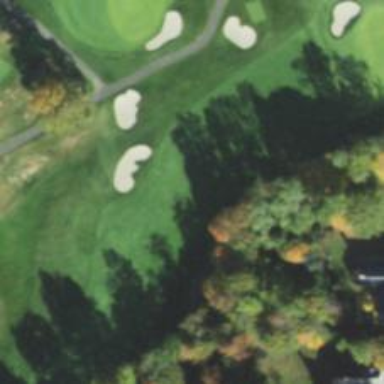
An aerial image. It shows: View of golf hole.